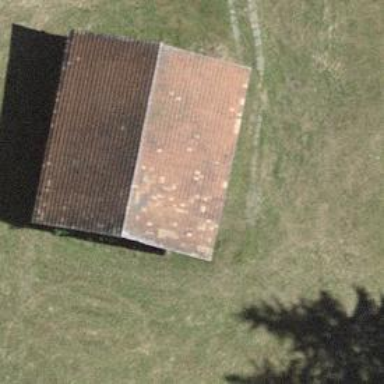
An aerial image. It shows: Rural barn.